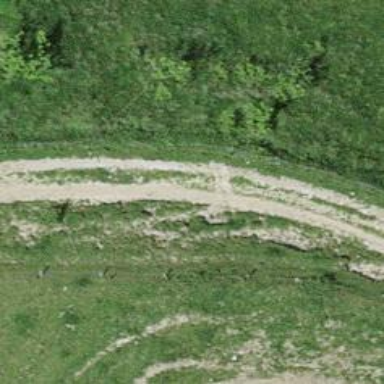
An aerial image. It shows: Track with grade2 tracktype.